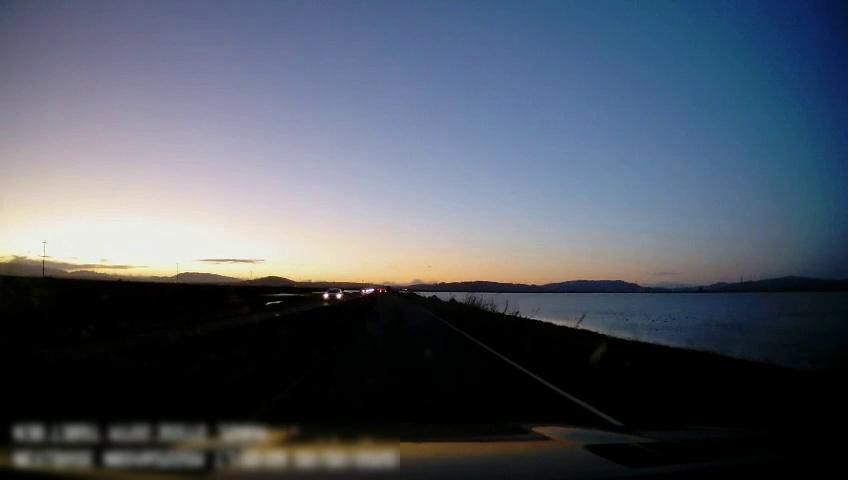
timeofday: Dusk/Dawn/Twilight
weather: Sunny
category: Drivable Space
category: Vehicles | SUV
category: Lanes | Current Lane
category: Lanes | Current Lane